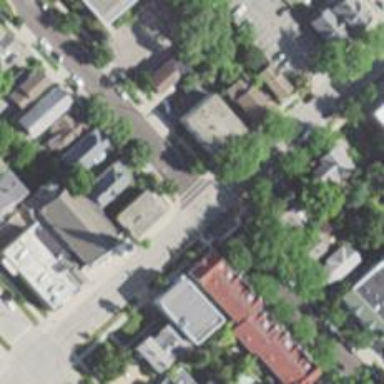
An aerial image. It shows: Residential road with separate sidewalk.